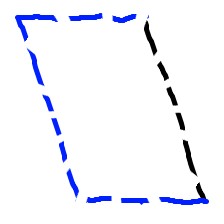
Shape: parallelogram